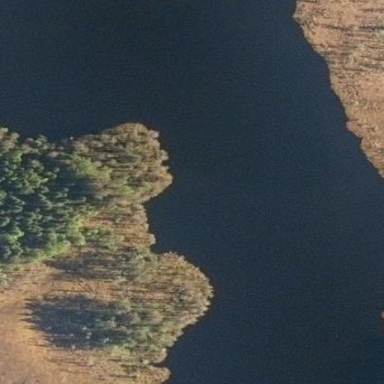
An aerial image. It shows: Serene lake surrounded by nature.